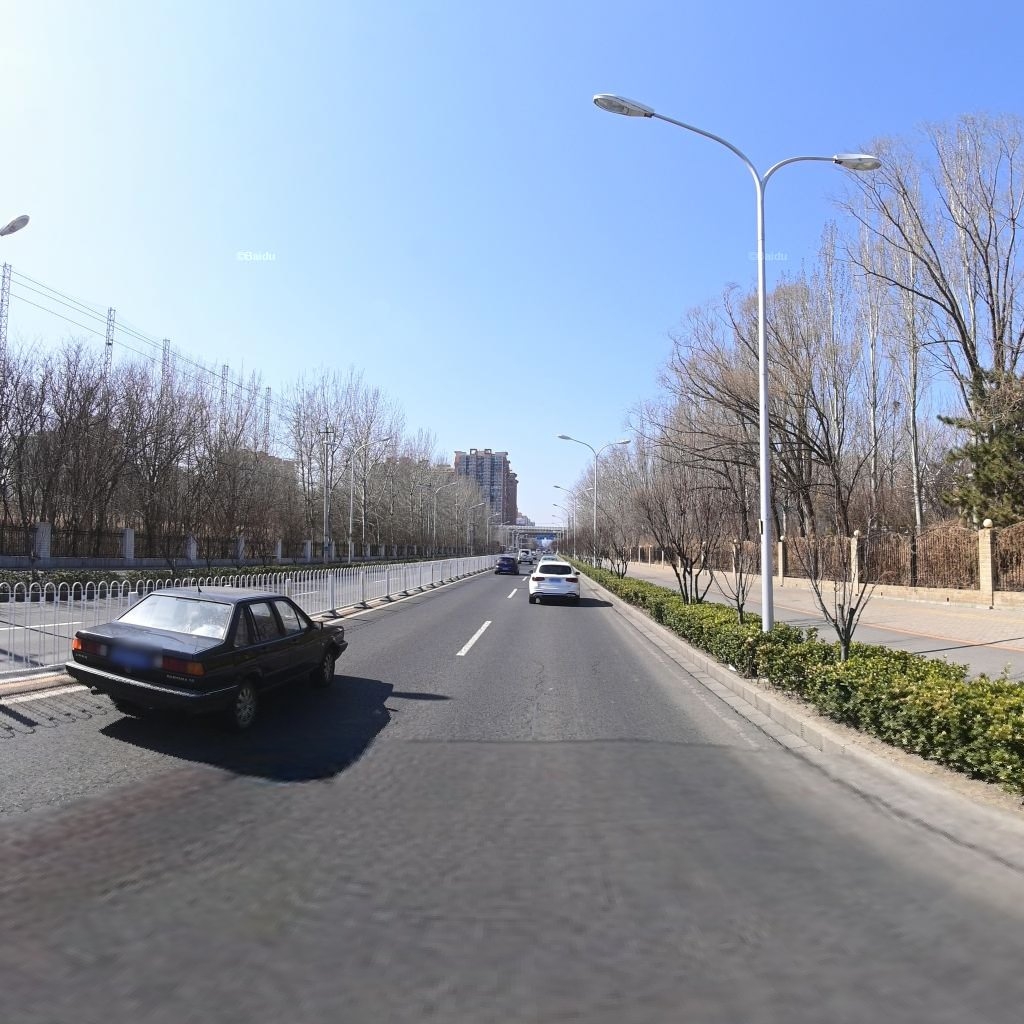
Region: Chaoyang
Road damage annotations: longitudinal crack, longitudinal crack